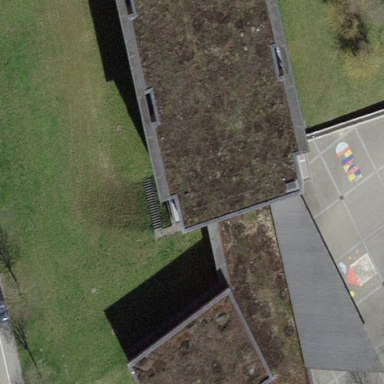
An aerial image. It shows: School building.